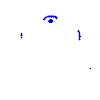
Particle: proton